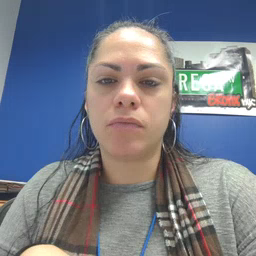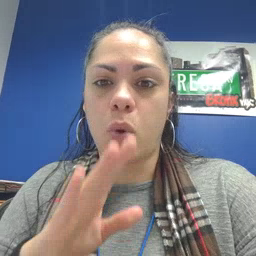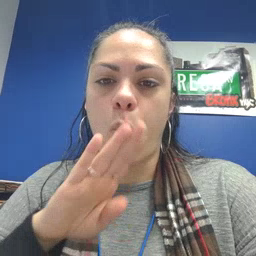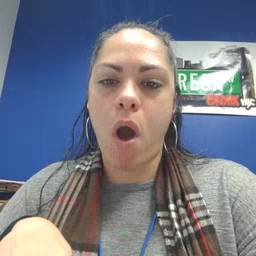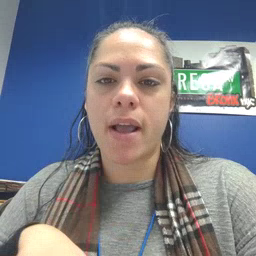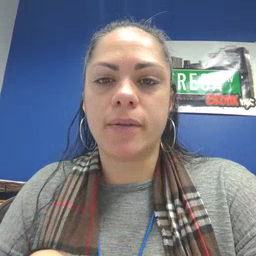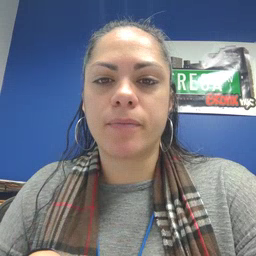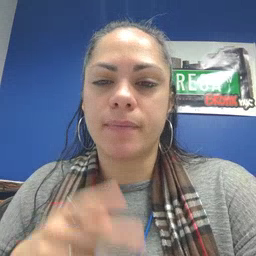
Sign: quiet